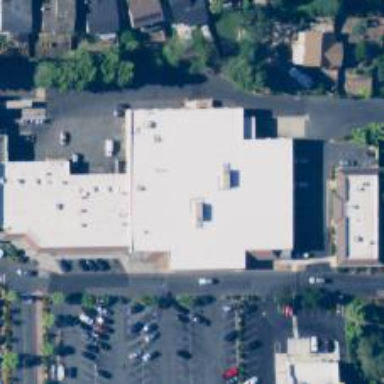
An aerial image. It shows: Pharmacy providing healthcare services.